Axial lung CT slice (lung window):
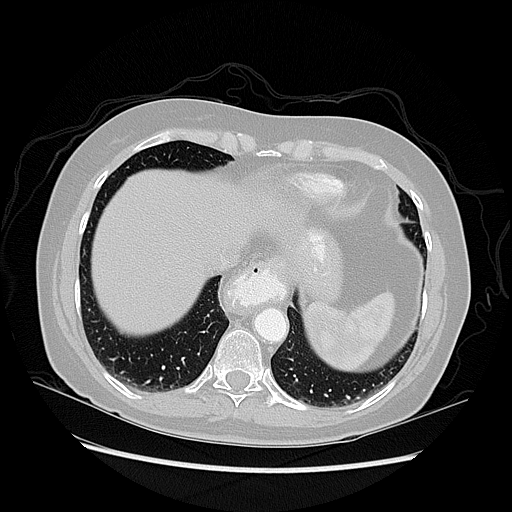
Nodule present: no